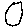
Label: circle